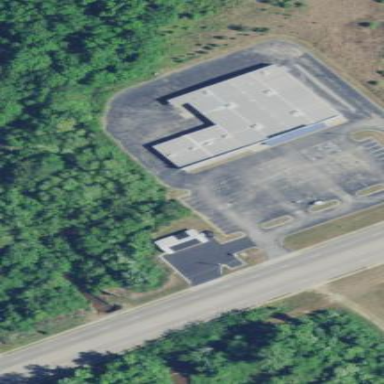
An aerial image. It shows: Parking area.